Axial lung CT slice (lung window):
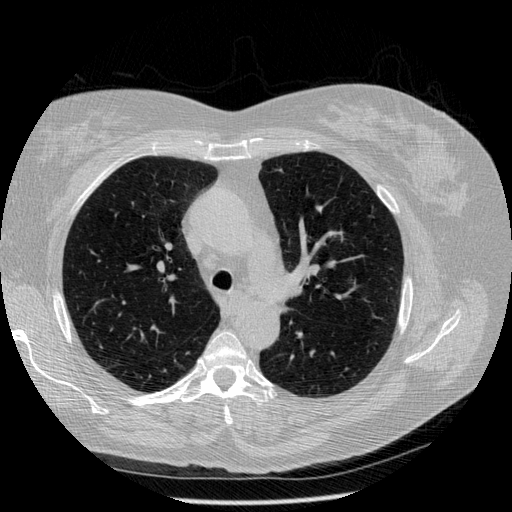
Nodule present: no